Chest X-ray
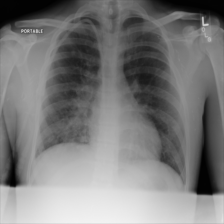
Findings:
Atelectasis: negative
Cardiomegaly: negative
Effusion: negative
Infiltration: negative
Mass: negative
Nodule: negative
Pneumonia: negative
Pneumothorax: negative
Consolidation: negative
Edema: negative
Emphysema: negative
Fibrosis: negative
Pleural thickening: negative
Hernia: negative